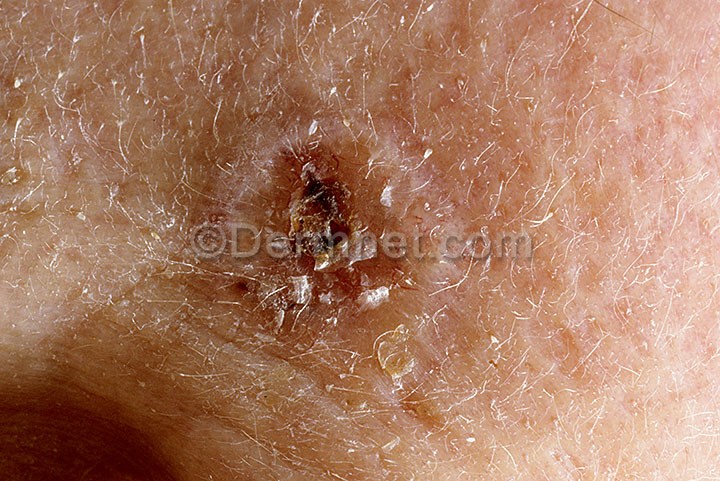
Disease: Actinic Keratosis Basal Cell Carcinoma and other Malignant Lesions